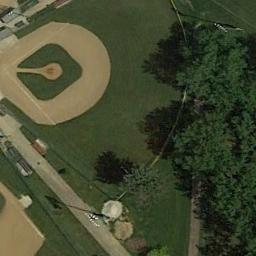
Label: baseball_diamond